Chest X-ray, PA view. Patient: 79 years old, sex F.
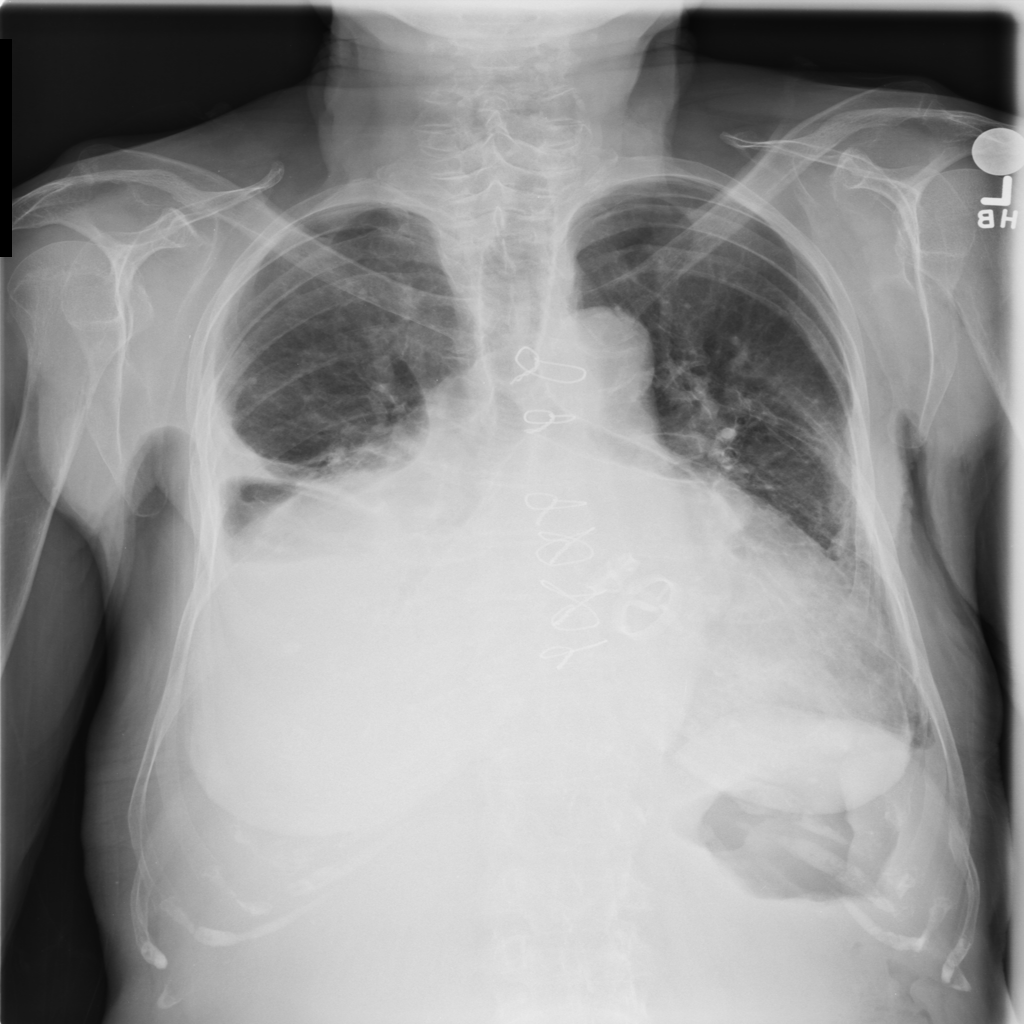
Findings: Effusion